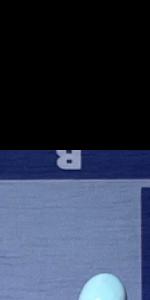
Label: Empty